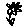
Label: flower